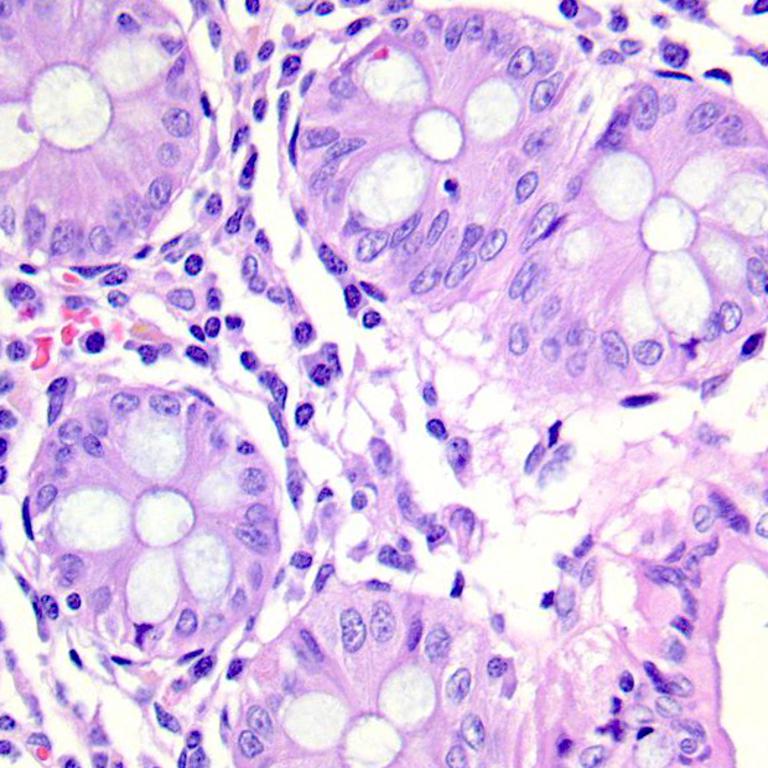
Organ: colon
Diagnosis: benign